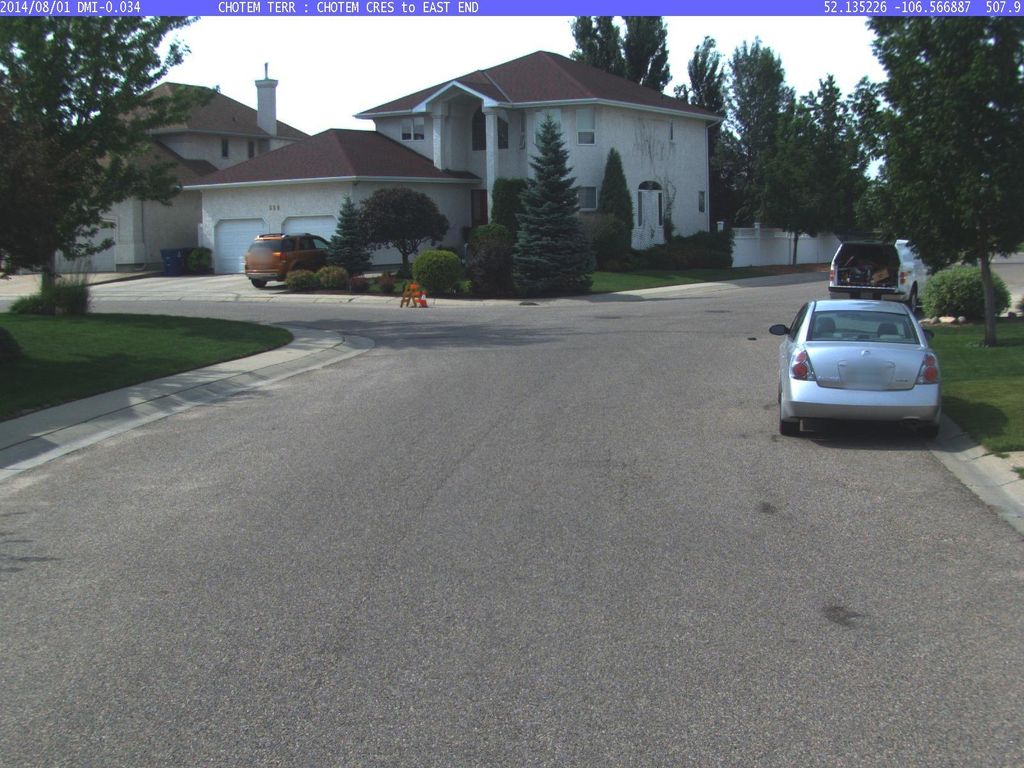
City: saskatoon